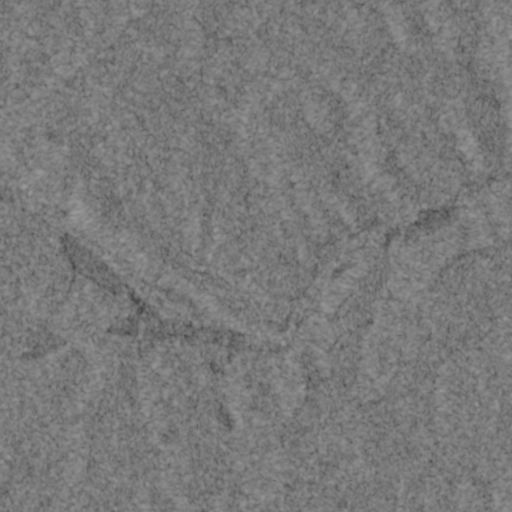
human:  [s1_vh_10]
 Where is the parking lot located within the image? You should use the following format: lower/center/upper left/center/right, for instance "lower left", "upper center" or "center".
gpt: The parking lot is located in the upper left of the image.
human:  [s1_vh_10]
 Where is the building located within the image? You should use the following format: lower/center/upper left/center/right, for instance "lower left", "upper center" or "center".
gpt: The building is located in the center left of the image.
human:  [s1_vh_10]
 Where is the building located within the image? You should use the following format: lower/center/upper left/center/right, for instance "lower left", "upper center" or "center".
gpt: The building is located in the lower left of the image.
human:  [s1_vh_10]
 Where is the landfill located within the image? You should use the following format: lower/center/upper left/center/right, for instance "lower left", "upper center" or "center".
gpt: There is no landfill in the image.

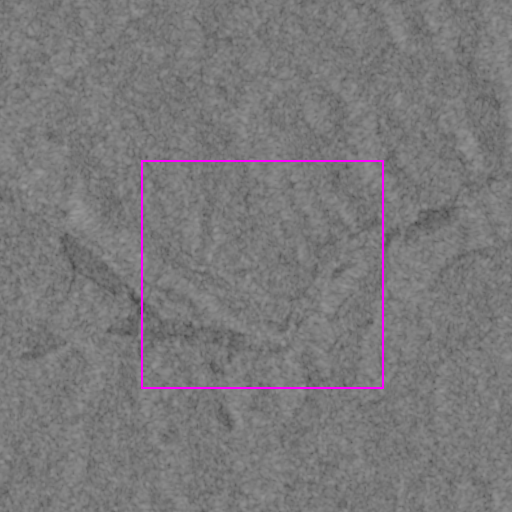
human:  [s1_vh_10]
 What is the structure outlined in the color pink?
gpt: There is no pink outline.
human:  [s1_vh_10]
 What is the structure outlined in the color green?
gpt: There is no structure outlined in green.